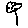
Label: flower